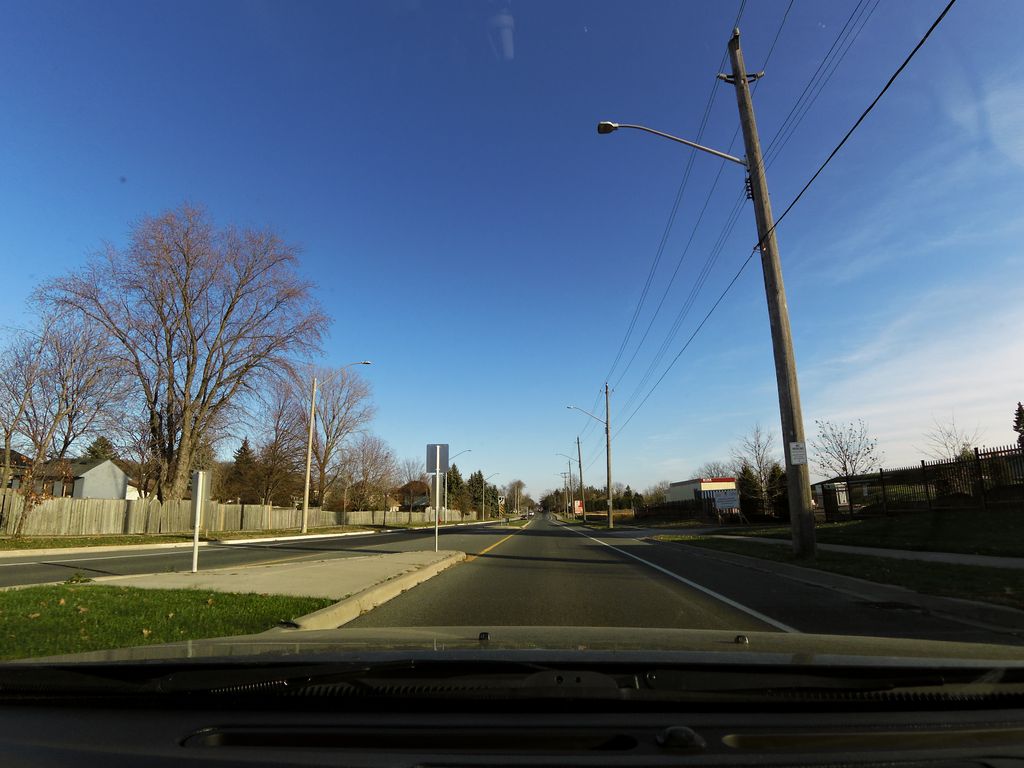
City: hamilton